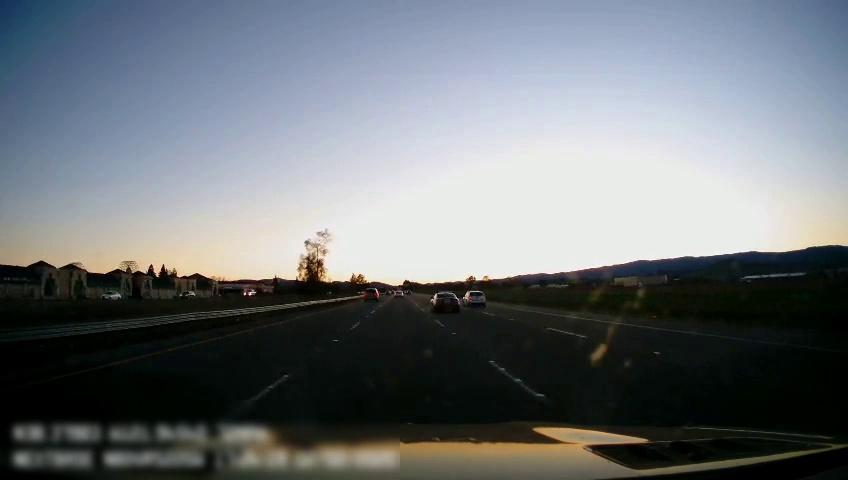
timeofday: Dusk/Dawn/Twilight
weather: Cloudy
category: Drivable Space
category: Vehicles | Car
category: Vehicles | Car
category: Vehicles | Truck
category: Vehicles | Car
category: Vehicles | SUV
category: Vehicles | Car
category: Vehicles | SUV
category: Lanes | Alternate Lane
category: Lanes | Current Lane
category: Lanes | Current Lane
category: Lanes | Alternate Lane
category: Lanes | Alternate Lane